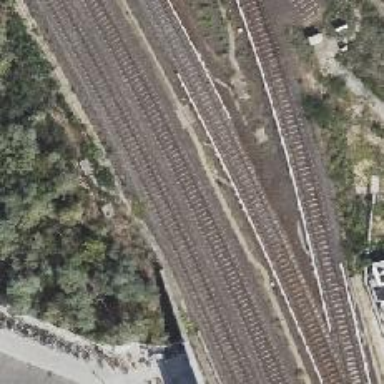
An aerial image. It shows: Railway track.